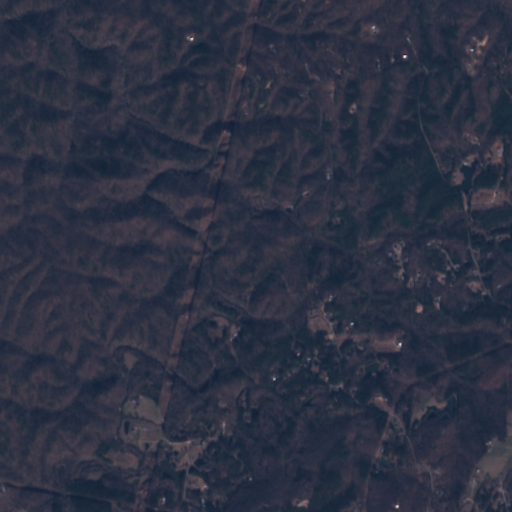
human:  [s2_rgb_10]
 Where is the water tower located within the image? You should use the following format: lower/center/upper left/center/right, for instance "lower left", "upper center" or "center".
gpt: The water tower is located in the lower right of the image.
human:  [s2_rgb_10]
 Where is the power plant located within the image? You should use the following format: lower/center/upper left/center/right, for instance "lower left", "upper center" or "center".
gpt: There is no power plant in the image.